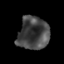
Tissue: skin
Cell type: Epithelial cells
Senescence score: 0.2803
Nuclear area (px): 999
Mean DAPI intensity: 69.427